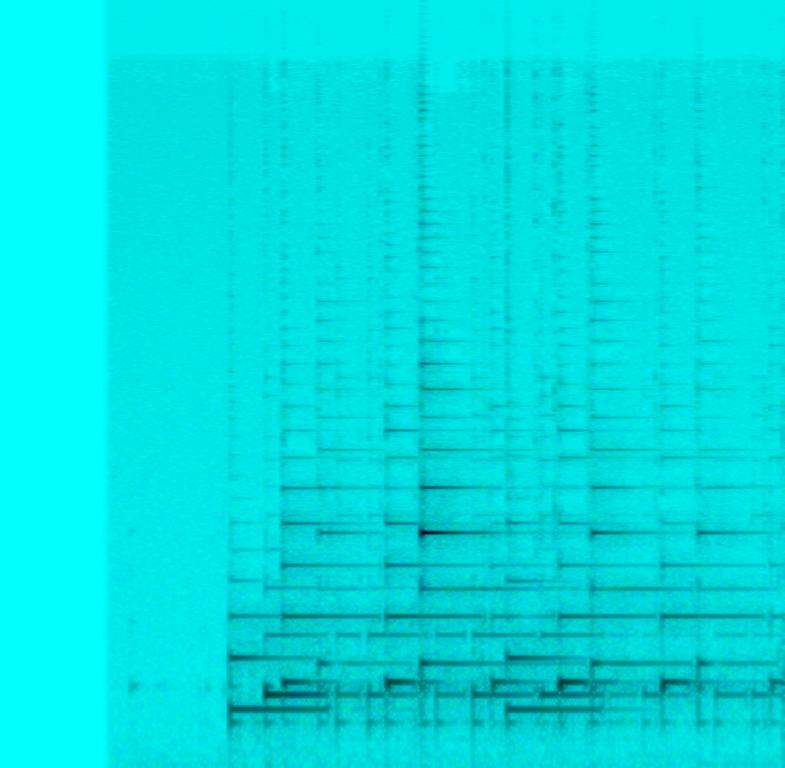
Someone is playing a ukulele. The piece sounds calming as someone is picking the strings: At the beginning of the song you can hear some white noise. This is an amateur recording but the quality is not bad. This song may be playing a documentary showing landscapes in slow motion.